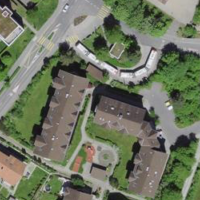
EUNIS habitat code: 55
Species observed at this site:
Cardamine pratensis